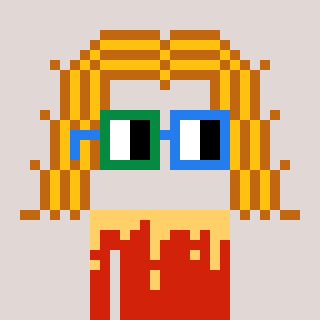
a pixel art character with square green and blue glasses, a hair-shaped head and a red-colored body on a warm background